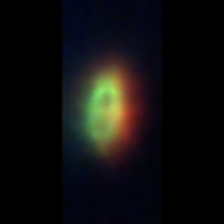
Taxon: Heterocapsa
Group: Dinoflagellates